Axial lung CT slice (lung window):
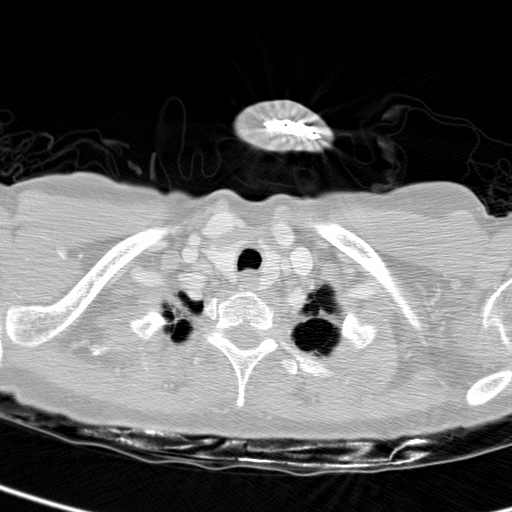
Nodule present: no